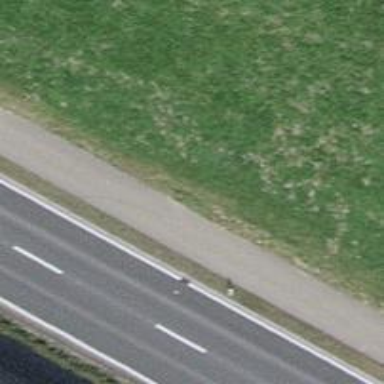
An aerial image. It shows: Cycleway.